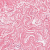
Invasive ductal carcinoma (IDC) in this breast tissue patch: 0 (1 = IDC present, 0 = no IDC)